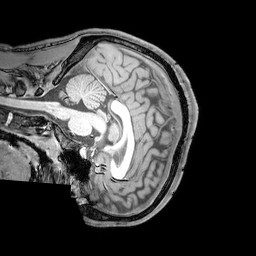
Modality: T1w
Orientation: sagittal
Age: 20
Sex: male
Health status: healthy
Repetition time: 0.081 s
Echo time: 0.037 s